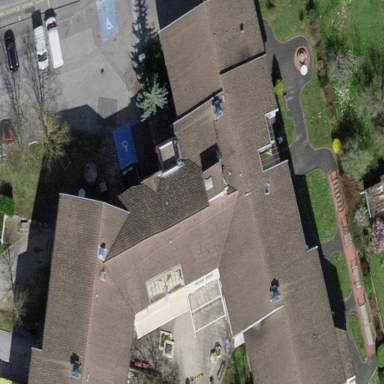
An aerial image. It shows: Public building with gabled roof.